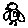
Label: bird